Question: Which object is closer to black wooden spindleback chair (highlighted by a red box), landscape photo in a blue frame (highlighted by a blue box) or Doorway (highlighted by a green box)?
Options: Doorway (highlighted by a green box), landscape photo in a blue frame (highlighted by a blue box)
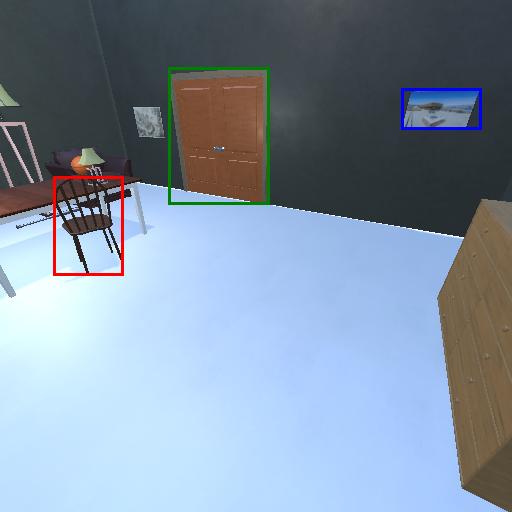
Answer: Doorway (highlighted by a green box)